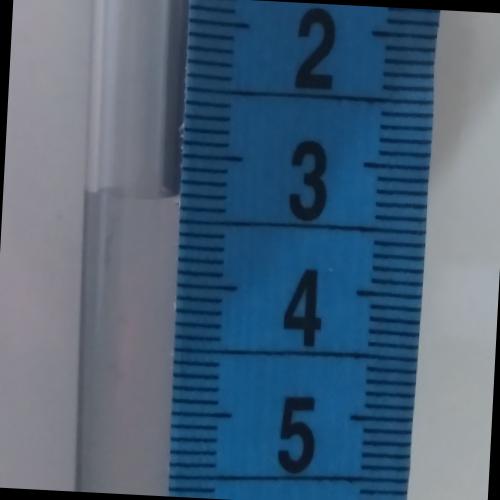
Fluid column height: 3.3 cm